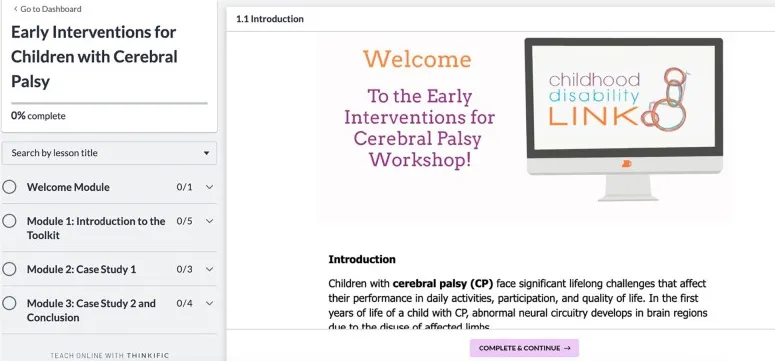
EDIT-CP online training course home page. EDIT-CP, early detection and intervention toolkit for cerebral palsy.
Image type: chart (chart)